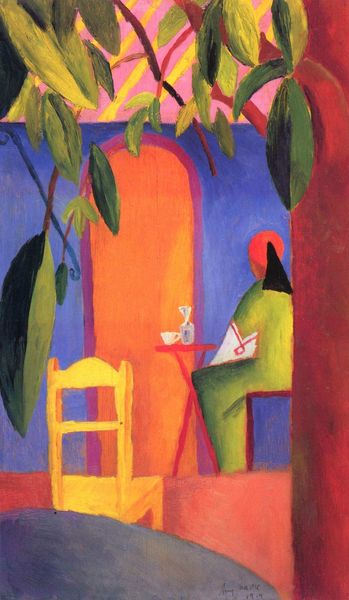
Titel: Türkisches Café (II)
Künstler: August Macke
Standort: München
Institution: Städtische Galerie im Lenbachhaus
Schlagwörter: baum, blau, blätter, gemälde, himmel, kopf, laub, mann, wasser, gelb, grün, impressionismus, sitzen, äste, braun, bunt, cafe, frau, glas, grau, holz, hut, kleid, orange, raum, rücken, schwarz, stuhl, terasse, tisch, tür, vordergrund, dach, haus, rot, expressionismus, flächig, malerei, flasche, gläser, kappe, mütze, wand, mensch, bild, innenraum, türbogen, ast, zweige, brücke, sonne, figur, haare, sessel, sitzend, blatt, person, pflanze, pflanzen, rosa, kanne, krug, stilleben, vase, farbig, lehne, sitz, bogen, perspektive, abstrakt, afrika, farben, fläche, lila, linien, türe, sitzende, manet, tischchen, tasse, tee, ölfarbe, exotisch, tor, eingang, orient, torbogen, kegel, zweig, farbfläche, macke, tracht, karaffe, türkisch, leben, exterieur, tuhl, vordach, gün, wasserkanne, türkei, klee, farbigkeit, marokko, tunis, august, kubisch, bund, sonneuntergang, rpt, fes, august macke, kobalt, grüm, fez, nordafrika, elb, tunesien, raumsituation, oange, hindergrund, bunnt, stilisierte frau, tasse tische, farbugkeit, 1919, liniien, phlanzen, türk